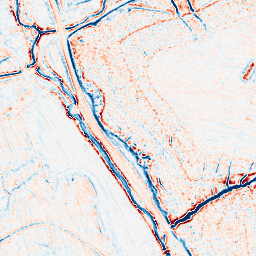
Category: edge_preserving
Decomposition family: bilateral
Decomposition parameters: d: 9
sigma_color: 25
sigma_space: 75
Upsampling method: lanczos
Upsampling parameters: scale: 8
Upsampling scale: 8